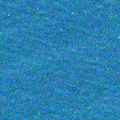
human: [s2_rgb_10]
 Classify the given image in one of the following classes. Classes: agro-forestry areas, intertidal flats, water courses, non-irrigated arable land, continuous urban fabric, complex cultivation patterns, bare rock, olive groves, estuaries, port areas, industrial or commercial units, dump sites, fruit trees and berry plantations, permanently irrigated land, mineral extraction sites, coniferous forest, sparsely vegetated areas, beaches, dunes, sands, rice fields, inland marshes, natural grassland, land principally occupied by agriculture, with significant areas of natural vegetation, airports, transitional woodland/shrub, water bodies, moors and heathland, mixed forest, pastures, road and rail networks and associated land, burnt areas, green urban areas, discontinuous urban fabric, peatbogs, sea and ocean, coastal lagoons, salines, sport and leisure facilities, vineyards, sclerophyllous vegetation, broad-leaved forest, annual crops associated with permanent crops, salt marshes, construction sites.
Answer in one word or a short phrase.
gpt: sea and ocean